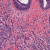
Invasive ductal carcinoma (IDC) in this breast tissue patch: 1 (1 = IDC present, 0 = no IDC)